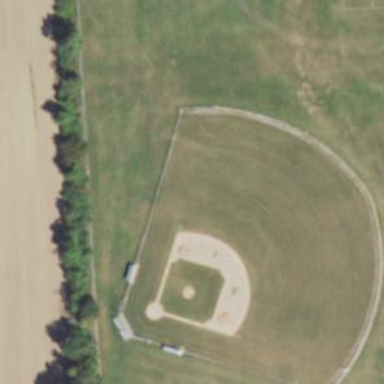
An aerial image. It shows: Baseball pitch for leisure land.